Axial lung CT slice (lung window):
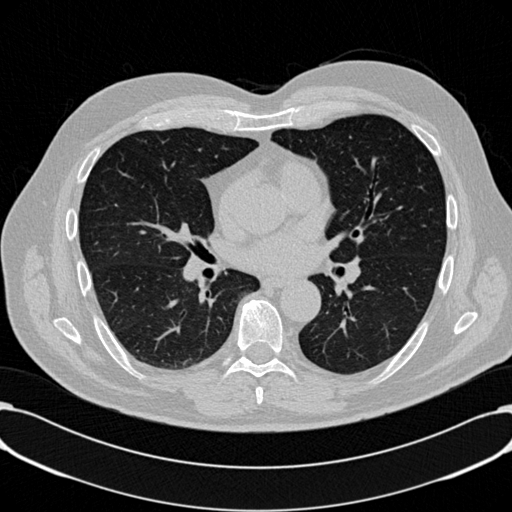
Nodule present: no